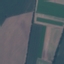
Label: AnnualCrop